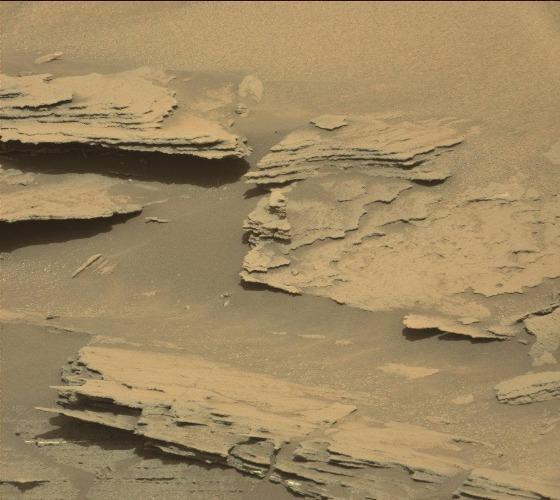
Terrain classes present: Bedrock, Gravel / Sand / Soil, Shadow